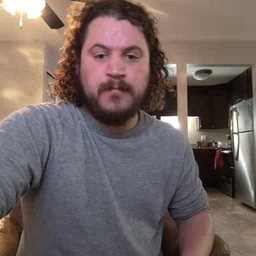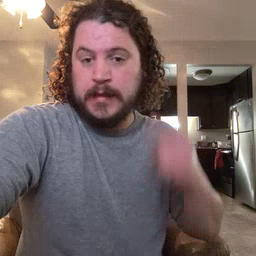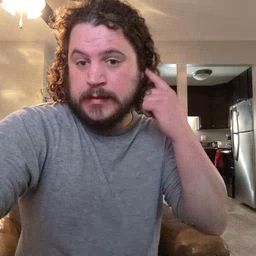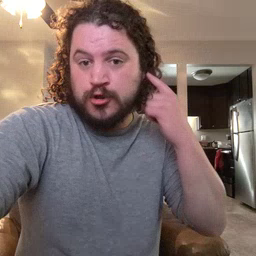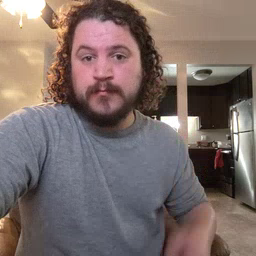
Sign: ear